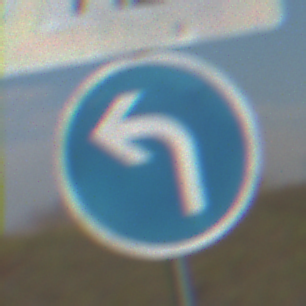
Verkehrszeichen: VorgeschriebeneFahrtrichtungLinks
Zusatzzeichen oben: Arbeitsstelle
Umgebung: Outdoor, Nature
Tageszeit: MorningAfternoon
Wetter: PartlyCloudy
Licht: Natural
Jahreszeit: NotSpecified
Kontrast: HighContrast